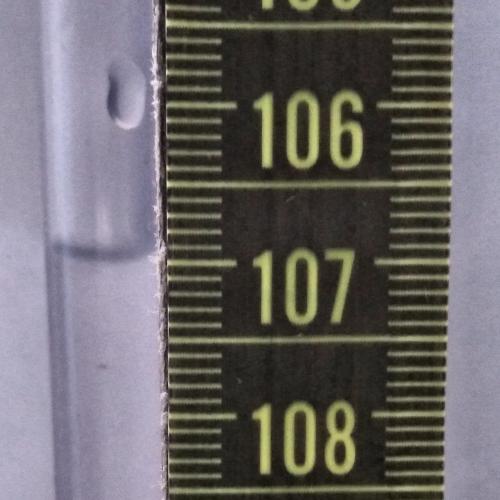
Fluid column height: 107.0 cm